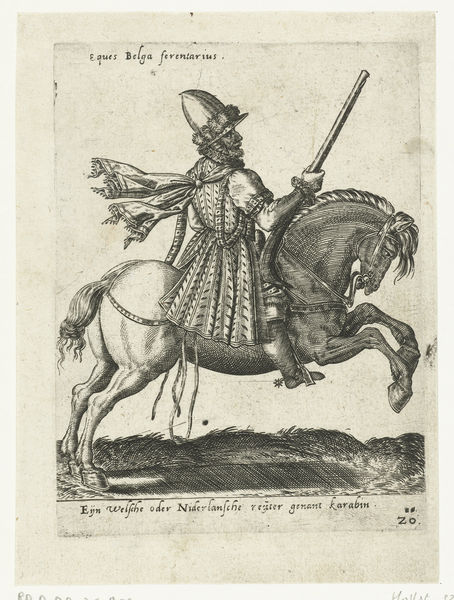
Titel: Nederlandse ruiter met karabijn
Künstler: Abraham de Bruyn
Standort: Amsterdam
Institution: Rijksmuseum
Schlagwörter: hat, soldier, white, black, dress, old, print, man, helmet, knight, grass, black and white, coat, scarf, tail, beard, movement, motion, war, horse, hooves, jump, run, black white, stick, latin, text, hoofs, mane, weapon, gun, horseman, rifle, rider, rein, saddle, belgium, stirrup, spurs, 'drawing, eques, guy horse, ancience, belga, ferentarius